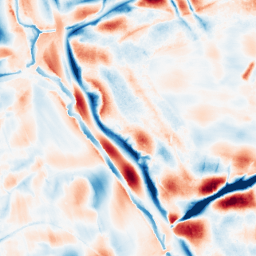
Category: wavelet
Decomposition family: wavelet_biorthogonal
Decomposition parameters: wavelet: bior3.5
level: 5
Upsampling method: sinc_hamming
Upsampling parameters: scale: 8
kernel_size: 16
Upsampling scale: 8